Question: I am working on collapse-able tables. I am trying to change background for even 'tr' but I don't calculate hidden tr which have .hide class.
Issue: suppose I have two hidden 'tr' by applying
'''
:nth-of-type(even) // even = 2
{
background: #F5F5F5;
}
'''
changes background of every even 'tr'. This cause two visible 'tr' with same color. While I need stripped functionality. I don't want this selector apply on those hidden 'tr' with class '.hide'. So that there would be no two adjustment 'tr' with same background. As shown in screen shot.
<URL>

I have tried following but not successful.
'''
tr:not(.hide)
{
&:nth-of-type(even)
{
background: #F5F5F5;
}
}
'''
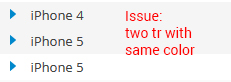
Answer: You can't do this in pure css.
Solved a similar issue iterating table and dynamically adding odd/even css rules to each row.
Suppose this tab
'''
<table id="theTab">
<tr><td>row 1</td></tr>
<tr class="hidden"><td>row 2</td></tr>
<tr><td>row 3</td></tr>
<tr><td>row 4</td></tr>
</table>
'''
With the following JS
'''
var classToggle = false;
$("#theTab tr:not(.hidden)").each(function(){
$(this).addClass(classToggle ? "odd" : "even");
classToggle = !classToggle;
});
'''
It's a JQuery based solution, but works fine and doesn't require any table modification (you can use anything instead of .hidden class selector..)
<URL>